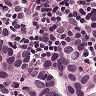
Metastatic tissue present: yes